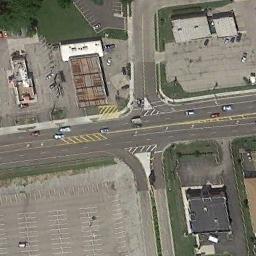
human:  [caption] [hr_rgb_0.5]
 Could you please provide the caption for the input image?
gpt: An intersection with normal traffic is between some buildings and clearings .

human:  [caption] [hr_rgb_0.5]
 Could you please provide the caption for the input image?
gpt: There are several moving vehicles on the road at the intersection, There are many buildings and some trees around the intersection, And many cars are parked in the open space beside the intersection .

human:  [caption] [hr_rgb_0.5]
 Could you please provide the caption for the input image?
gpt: There are some big trees above the intersection .

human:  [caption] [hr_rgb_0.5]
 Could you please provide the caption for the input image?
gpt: There are many buildings beside the intersection .

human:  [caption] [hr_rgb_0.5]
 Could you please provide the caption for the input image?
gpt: An intersection beside a parking lot with one car .